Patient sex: M
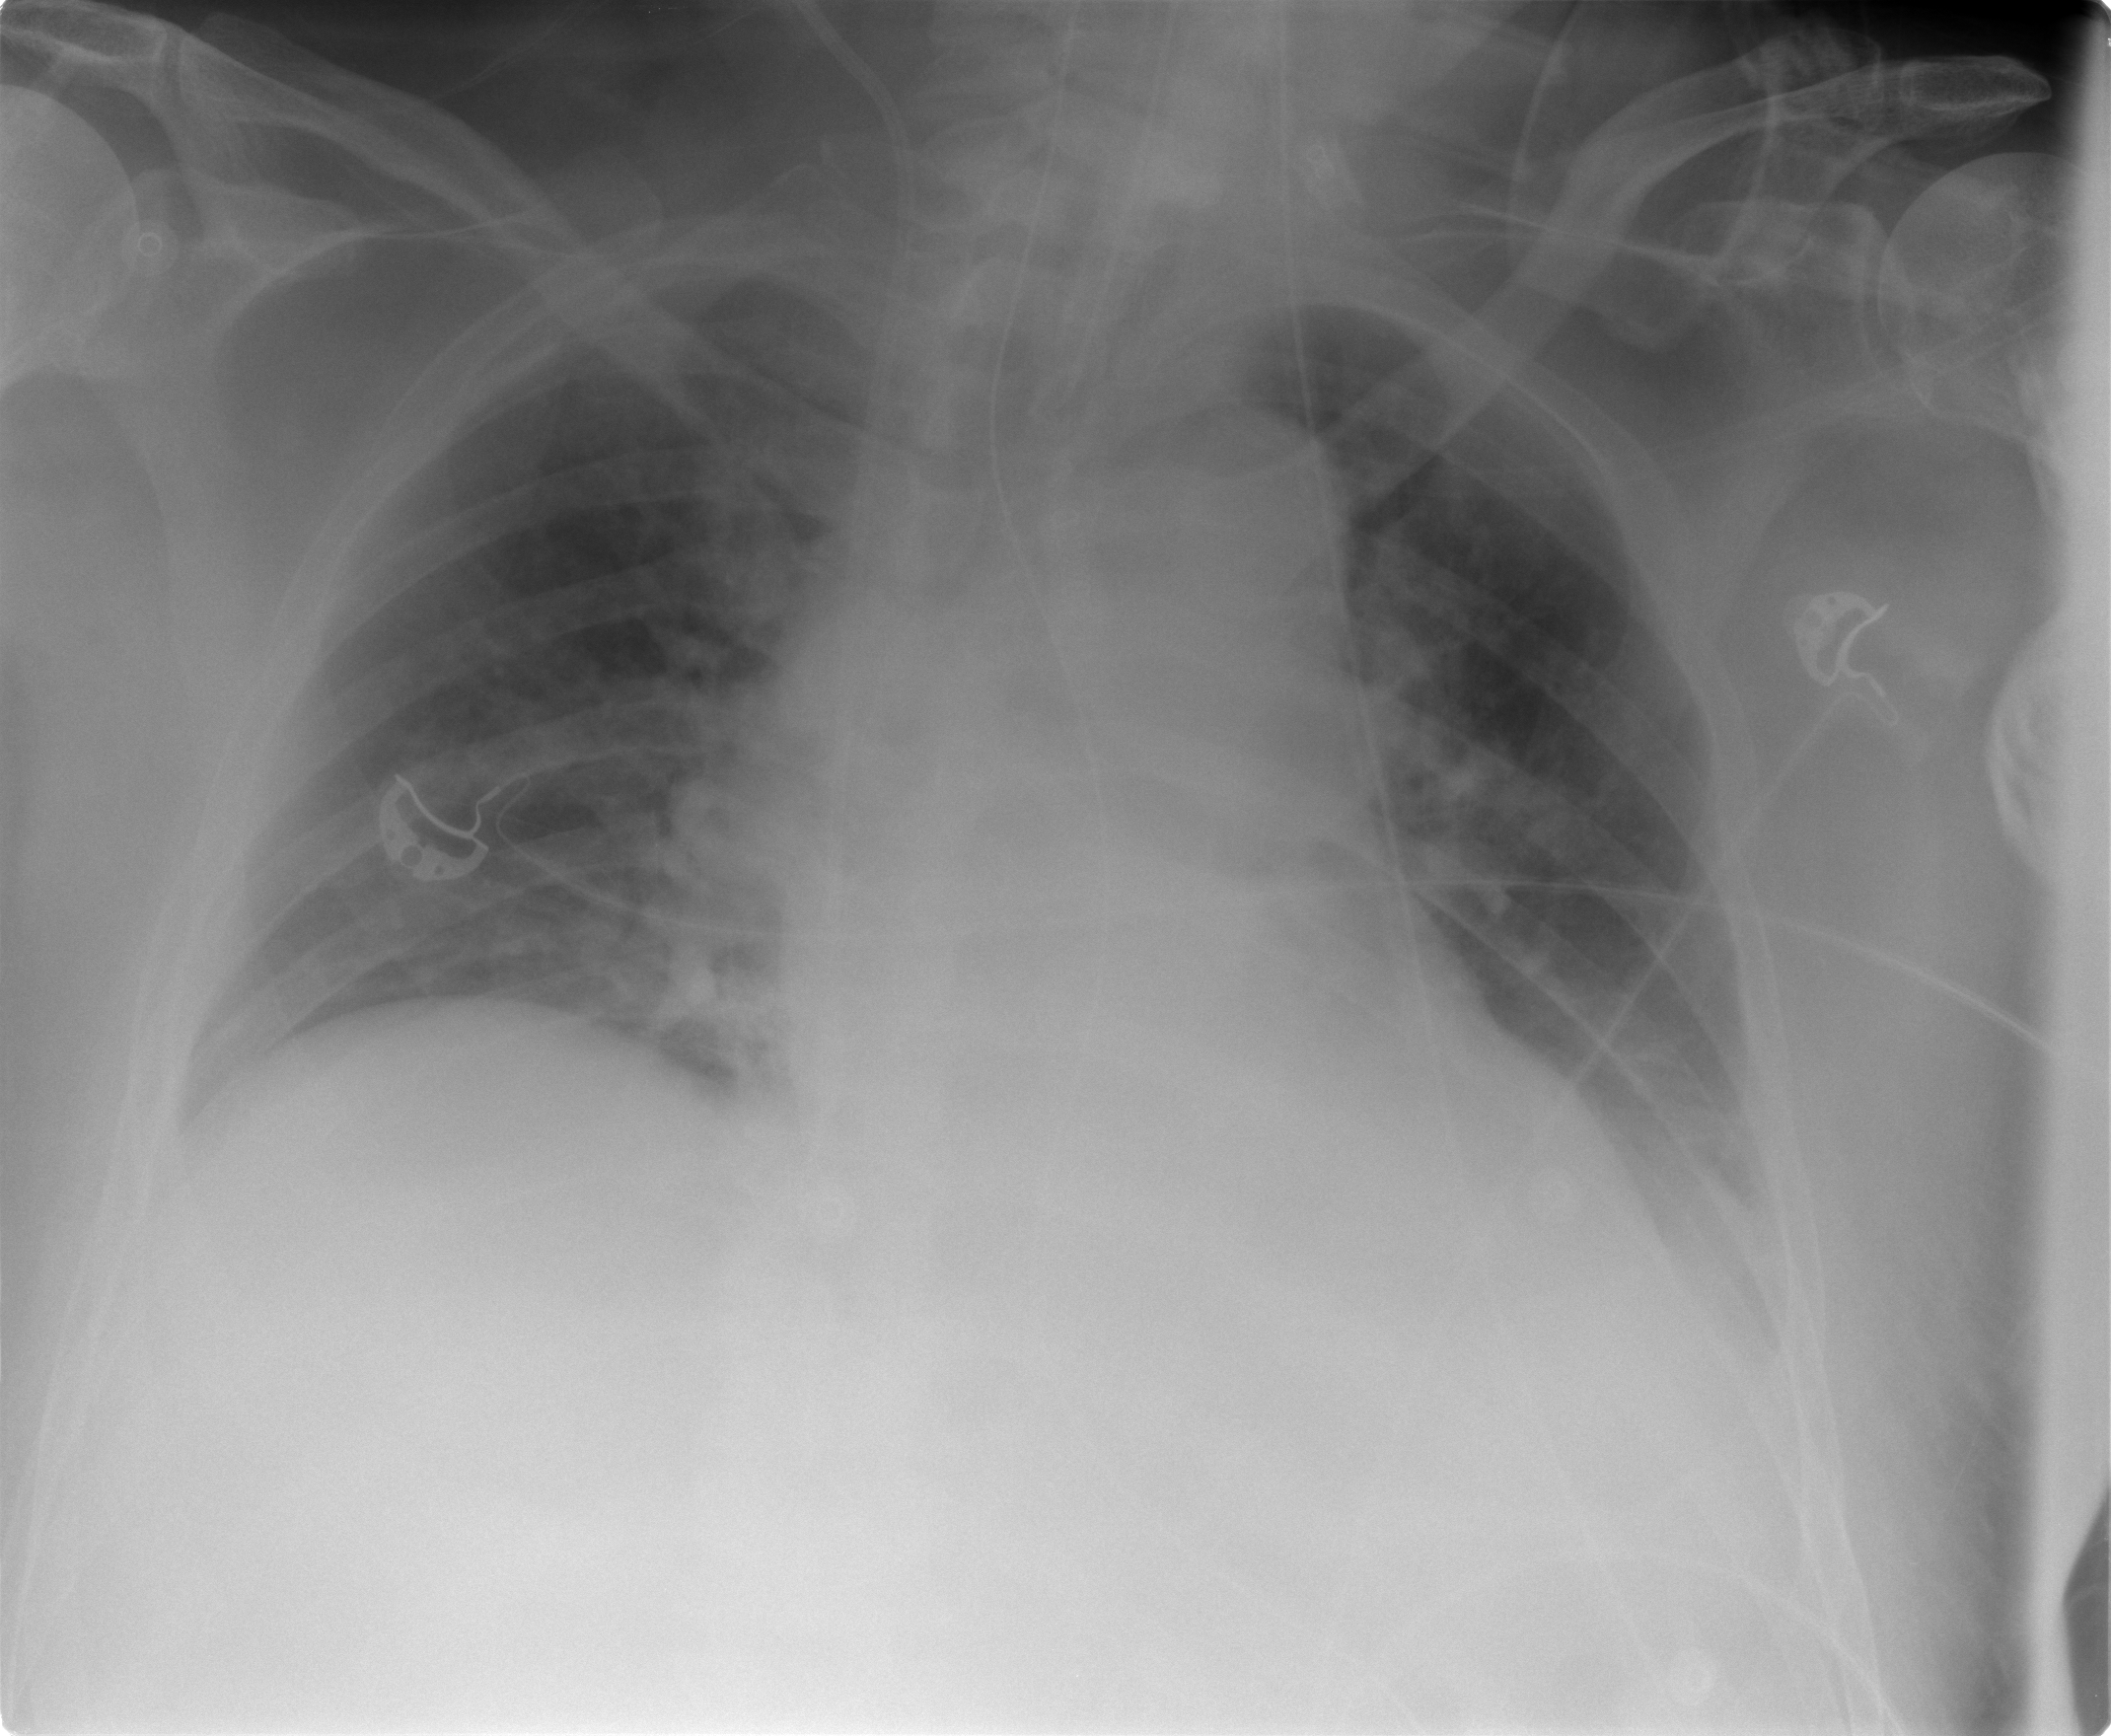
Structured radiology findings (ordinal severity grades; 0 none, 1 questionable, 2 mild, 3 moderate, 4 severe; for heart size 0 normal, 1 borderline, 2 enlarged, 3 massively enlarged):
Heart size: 1
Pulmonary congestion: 2
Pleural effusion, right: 0
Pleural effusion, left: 2
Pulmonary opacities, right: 1
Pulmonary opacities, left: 1
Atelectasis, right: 2
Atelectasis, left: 2